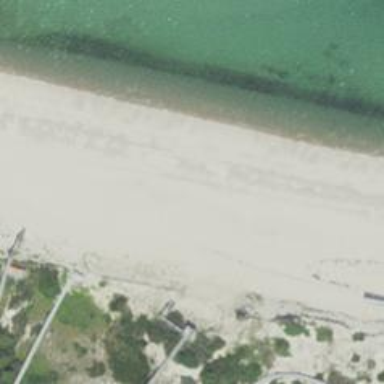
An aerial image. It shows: Scenic beach with natural beauty.